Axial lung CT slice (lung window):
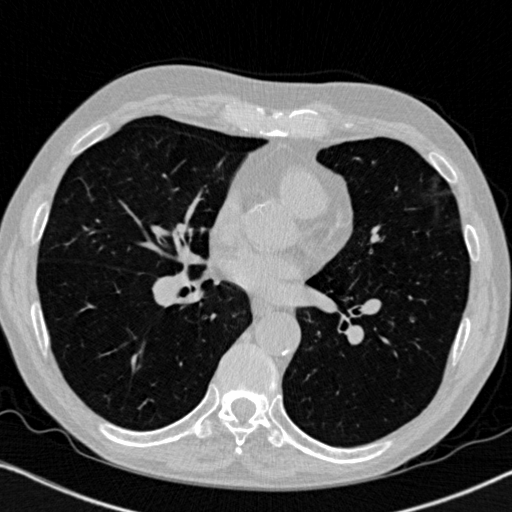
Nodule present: no